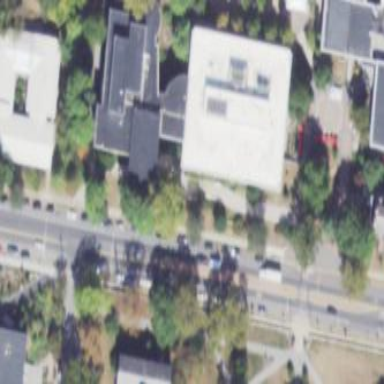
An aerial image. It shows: College building.